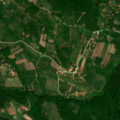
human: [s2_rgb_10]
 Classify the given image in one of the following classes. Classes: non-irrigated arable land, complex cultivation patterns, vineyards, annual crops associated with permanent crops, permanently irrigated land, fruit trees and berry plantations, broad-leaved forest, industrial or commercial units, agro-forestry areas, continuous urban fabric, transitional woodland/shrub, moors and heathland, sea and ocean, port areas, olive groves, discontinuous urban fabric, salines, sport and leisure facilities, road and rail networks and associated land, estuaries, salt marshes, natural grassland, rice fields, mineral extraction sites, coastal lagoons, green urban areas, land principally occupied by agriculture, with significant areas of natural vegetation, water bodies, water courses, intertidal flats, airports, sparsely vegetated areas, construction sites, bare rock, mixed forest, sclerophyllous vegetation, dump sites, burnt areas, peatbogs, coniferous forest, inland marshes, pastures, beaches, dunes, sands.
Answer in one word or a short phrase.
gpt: complex cultivation patterns, land principally occupied by agriculture, with significant areas of natural vegetation, broad-leaved forest